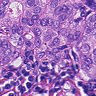
Metastatic tissue present: yes